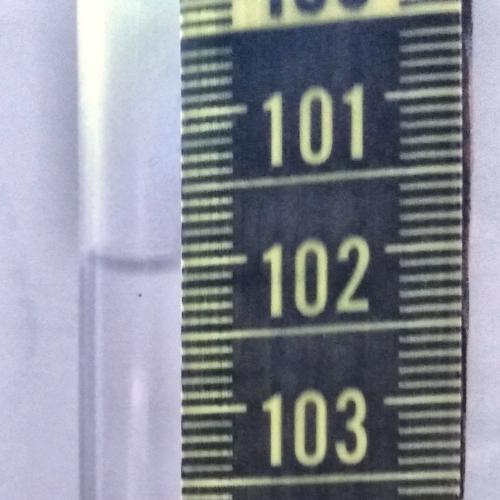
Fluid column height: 102.0 cm